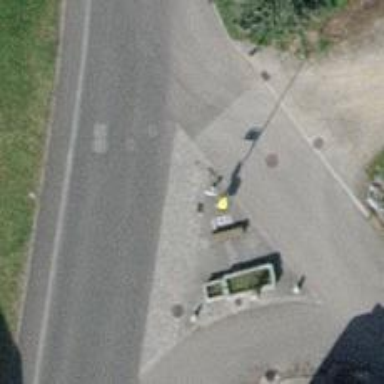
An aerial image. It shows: Bollard made of concrete.